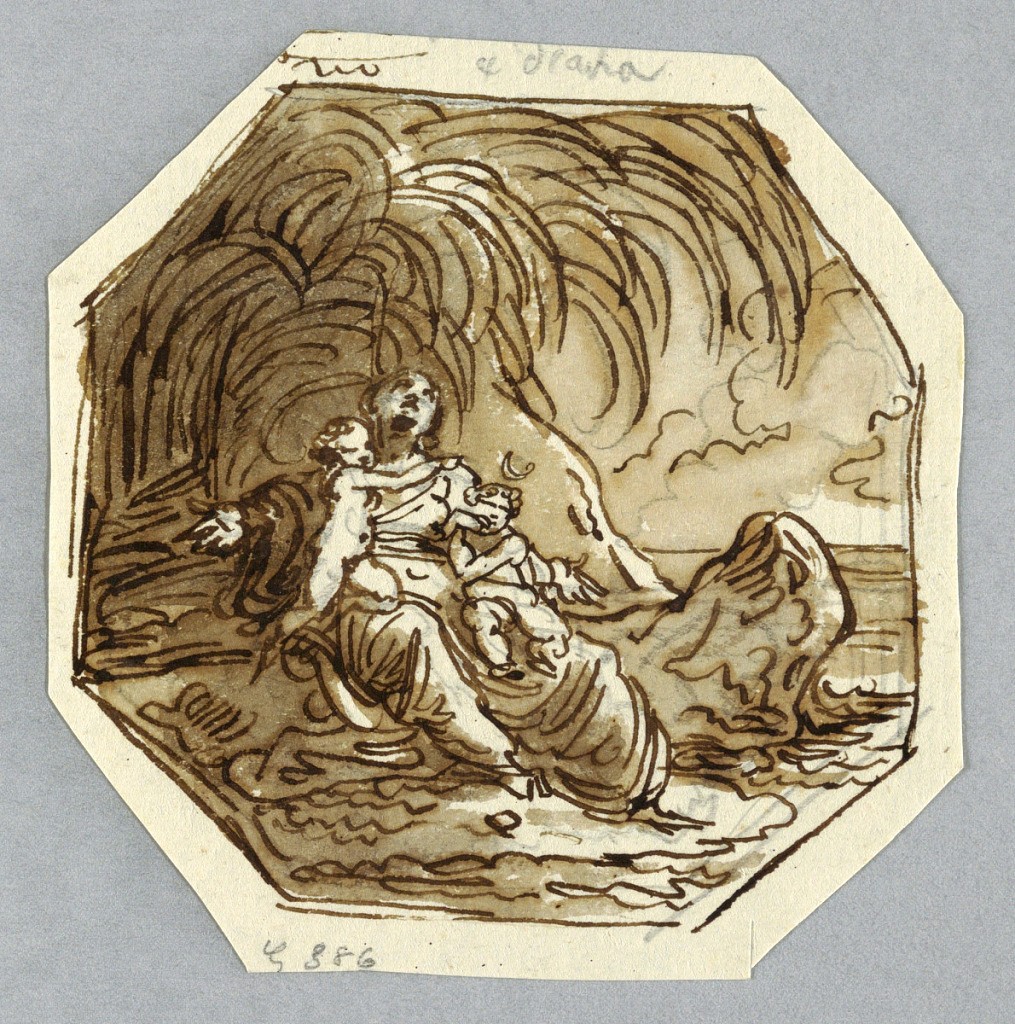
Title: Drawing
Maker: Felice Giani, Italian, 1758–1823
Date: First quarter of 19th century.
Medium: Black chalk, pen and brown ink, on paper.
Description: In an octagon: Latona is seated on the rocky shore and beneath a palm; The infant Apollo kneels upon her right leg, embraces her. The infant Diana sits upon her left leg. Latona gazes upwards and stretches both arms out. Strokes belonging to another design are in the left top corner.